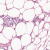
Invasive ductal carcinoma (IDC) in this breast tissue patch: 0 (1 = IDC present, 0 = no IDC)